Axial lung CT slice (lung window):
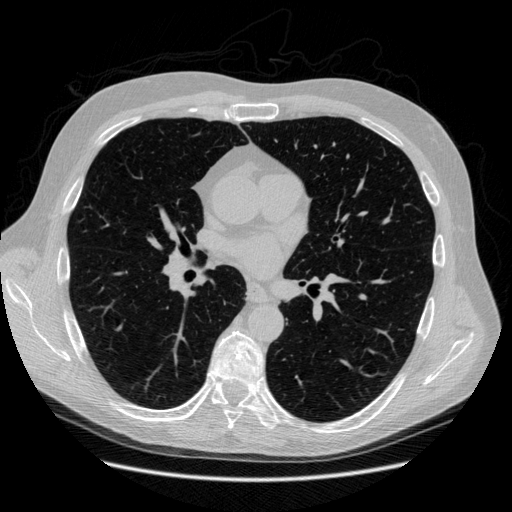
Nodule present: no